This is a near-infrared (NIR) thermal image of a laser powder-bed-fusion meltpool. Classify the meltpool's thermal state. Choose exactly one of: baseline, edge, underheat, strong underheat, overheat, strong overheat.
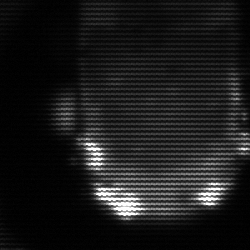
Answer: baseline